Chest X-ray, PA view. Patient: 43 years old, sex F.
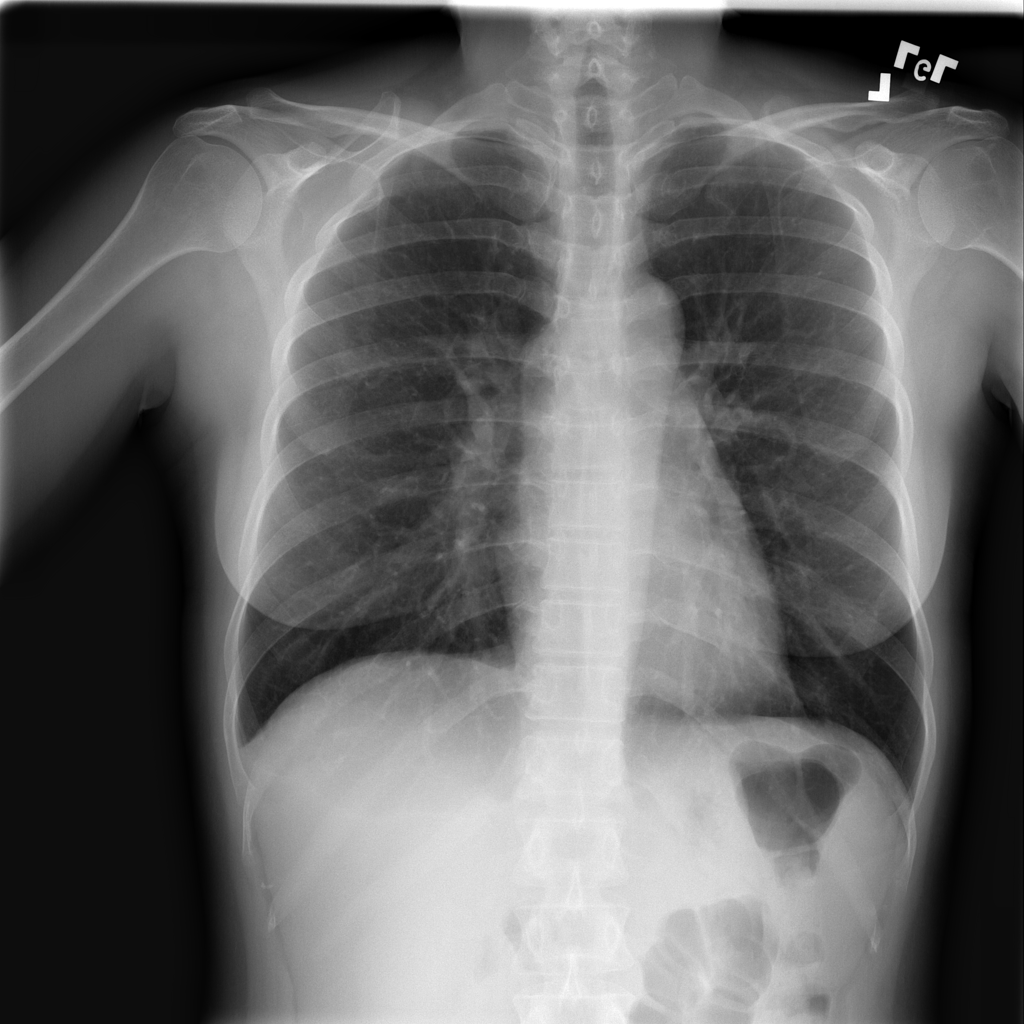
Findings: No Finding